Question: I have tried to use tracemalloc to trace the memory usage of my coding and I found that for float 32 data and float 64 data, they have same peak memory usage. Why?
Screenshot of output:

float64:
'''
import tracemalloc
import numpy as np
tracemalloc.start()
arr = np.zeros((100000000,), dtype=np.float64)
for i in range(100000000):
arr[i] = i
current, peak = tracemalloc.get_traced_memory()
#current memory is the memory the code is currently using and
#peak memory is the maximum space the program used while executing.
tracemalloc.stop()
print(f"Current memory usage is {current / 10**6}MB; Peak was {peak / 10**6}MB")
'''
Output:
'''
Current memory usage is 800.14981MB; Peak was 800.160145MB
'''
float32:
'''
import tracemalloc
import numpy as np
tracemalloc.start()
arr = np.zeros((100000000,), dtype=np.float32)
arr = arr.astype(np.float32)
for i in range(100000000):
arr[i] = i
current, peak = tracemalloc.get_traced_memory()
tracemalloc.stop()
print(f"Current memory usage is {current / 10**6}MB; Peak was {peak / 10**6}MB")
'''
Output:
'''
Current memory usage is 400.149626MB; Peak was 800.149468MB
'''
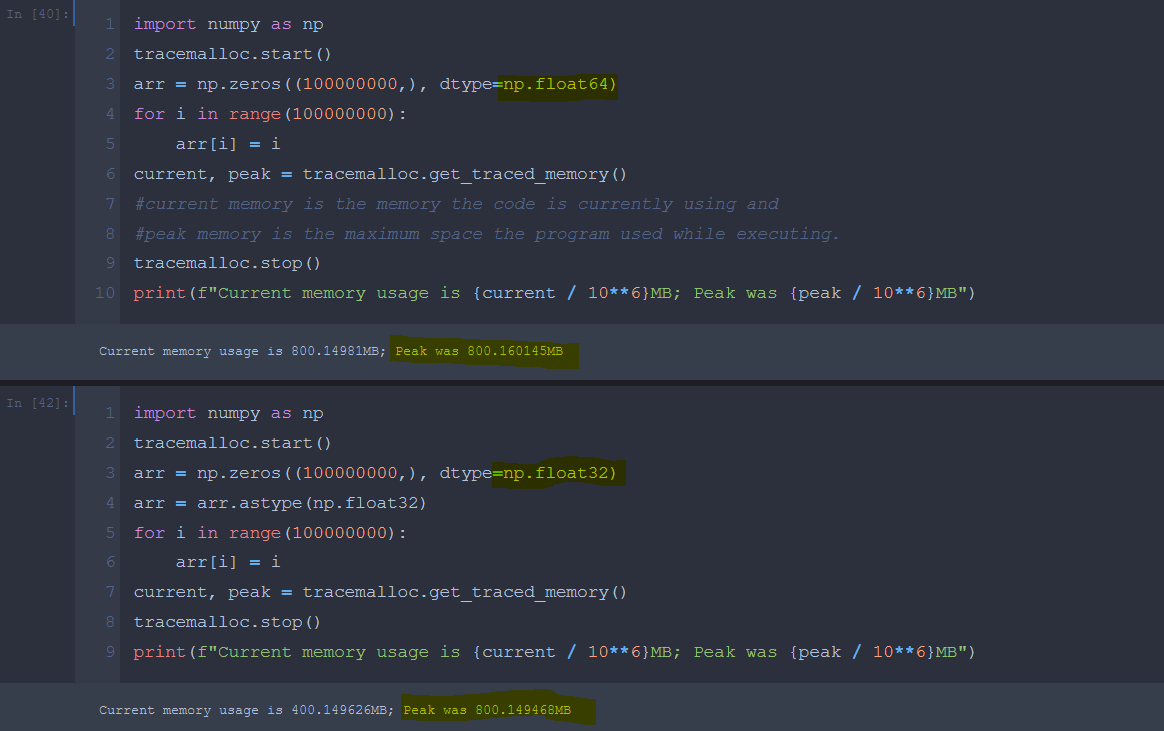
Answer: You can see that the 2 snippets are not equivalent. There's this additional statement in the second snippet
'''
arr = arr.astype(np.float32)
'''
That statement (even though 'arr' already have type 'np.float32'):
- - 'arr'-
Therefore the peak memory doubles.